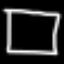
Label: square